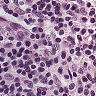
Metastatic tissue present: no